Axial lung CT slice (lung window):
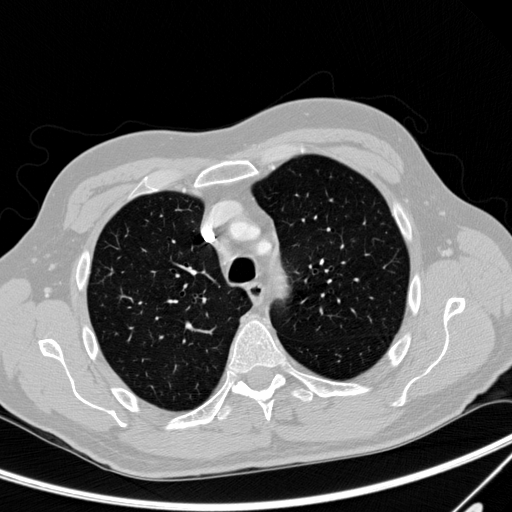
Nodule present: no